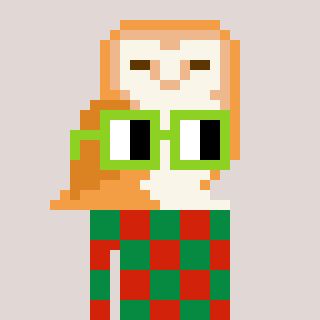
a pixel art character with square light green glasses, a owl-shaped head and a red-colored body on a warm background